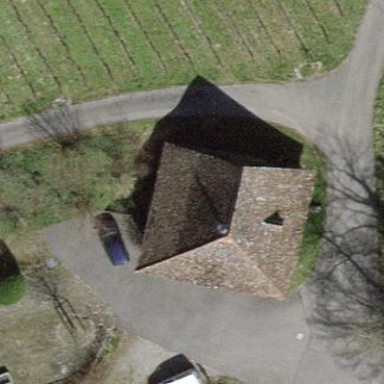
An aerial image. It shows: Building with tiled roof.